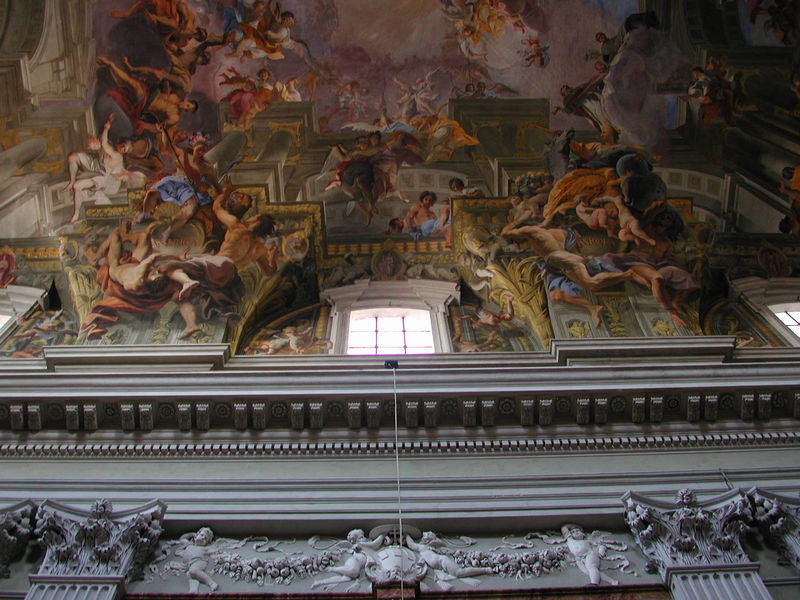
Titel: Ignatius-Kirche (Ignatius von Loyola) mit Deckenmalerei
Künstler: Orazio Grassi
Standort:  ()
Schlagwörter: blau, himmel, weiß, wolken, frauen, gelb, fenster, männer, säulen, gebäude, rot, wand, barock, sockel, kirche, gold, decke, gotik, engel, figuren, stuck, foto, fotografie, fresken, deckengemälde, fresko, putten, fresco, zahnschnitt, fotograife